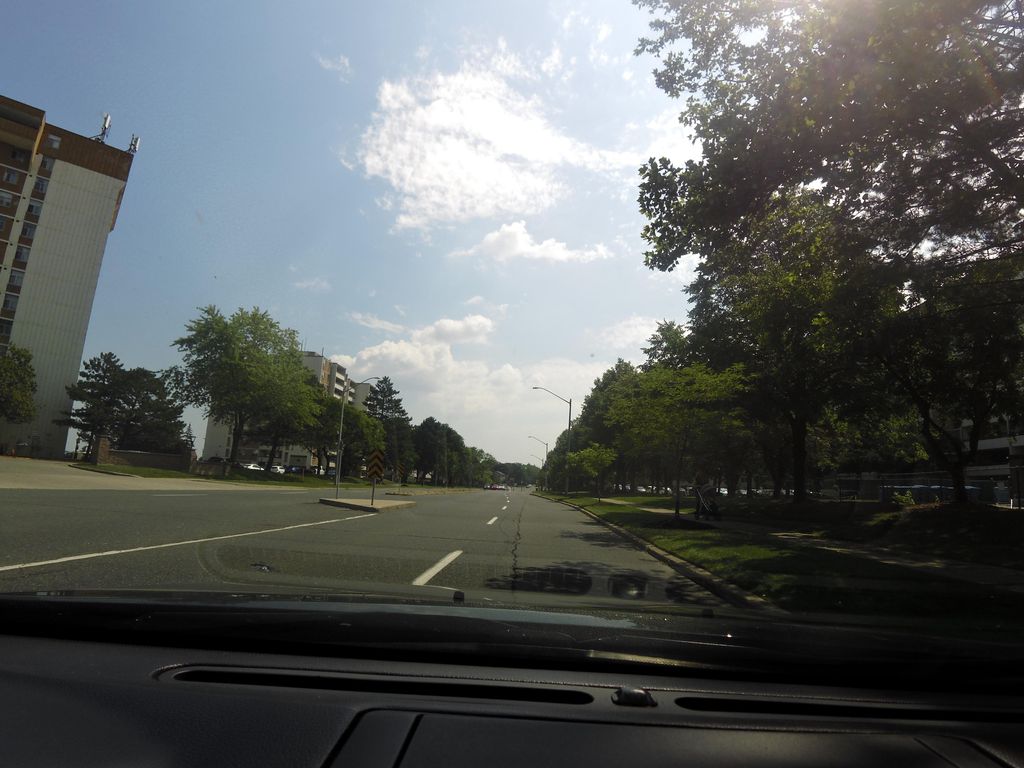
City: hamilton